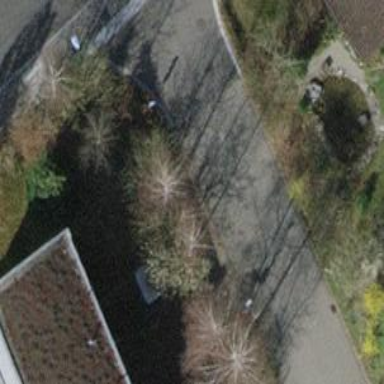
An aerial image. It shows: Street-side parking area.